Interaction volume radius: 5 \u00c5
Interaction volume height: 10 \u00c5
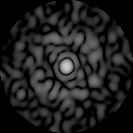
Disorder parameter: 0.8484